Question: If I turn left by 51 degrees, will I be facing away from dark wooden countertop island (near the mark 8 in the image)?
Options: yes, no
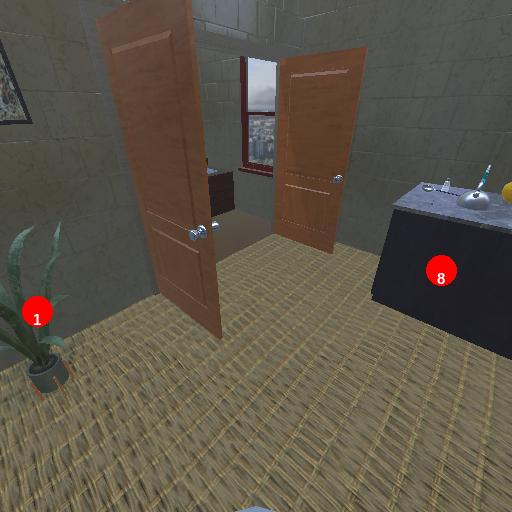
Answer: yes